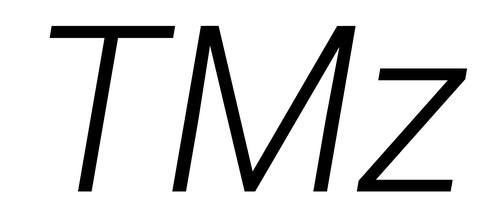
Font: Roboto-Italic_Light_Italic